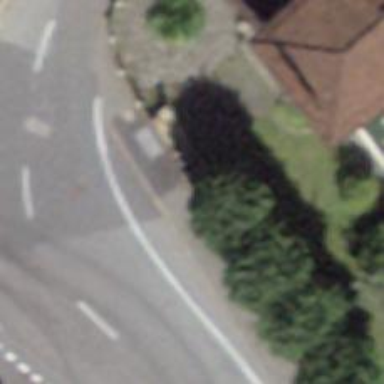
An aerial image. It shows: Guidepost supported by pole.